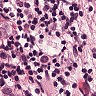
Metastatic tissue present: yes